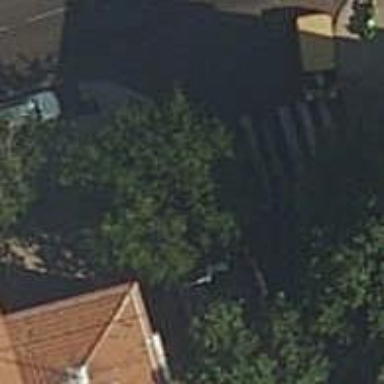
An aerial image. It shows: Sidewalk along the footway.